Question: I wrote this code with the purpose of solving this equation

where I have the values of R3 (630) and Z (600). But I didn't managed it to solve the equation. I received lots of errors and some wrong answers while working on the code. The answer for k should be 2.33333...
'''
import math
from sympy import symbols, Eq, solve
# ATENUADOR PI
R3 = 630
Z = 600
k = symbols('k')
AdB = symbols('AdB')
k = solve((R3 * (k ** 2 - 1) / 2 * Z))
k = max(k)
'''
The errors received by each k = solve(...) i used
'k = solve((R3 * (k ** 2 - 1) / 2 * Z))'
> k = 1
'k = solve(R2 * (k ** 2 - 1) / (2 * Z))'
> TypeError: unsupported operand type(s) for ** or pow(): 'list' and 'int'
'k = solve(R2=2 * Z * (k / k ** 2 - 1))'
> TypeError: unsupported operand type(s) for ** or pow(): 'list' and 'int'
'k = solve((R2 * k ** 2) - R2 - (2 * k * 2))'
> TypeError: unsupported operand type(s) for ** or pow(): 'list' and 'int'
There was still a formula that gave me the value of 1 + sqrt(2), close to the answer, but still not it
Consider R2 == R3
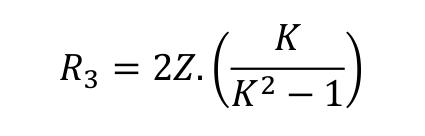
Answer: Solve is solving for 0, so you can do
'''
from sympy import symbols
R3 = 630
Z = 600
k = symbols("k")
k_ans = solve(2*Z*(k/(k*k-1))-R3)
print(k_ans)
'''
Which gives '[-3/7, 7/3]' as the answer.